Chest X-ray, PA view. Patient: 53 years old, sex M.
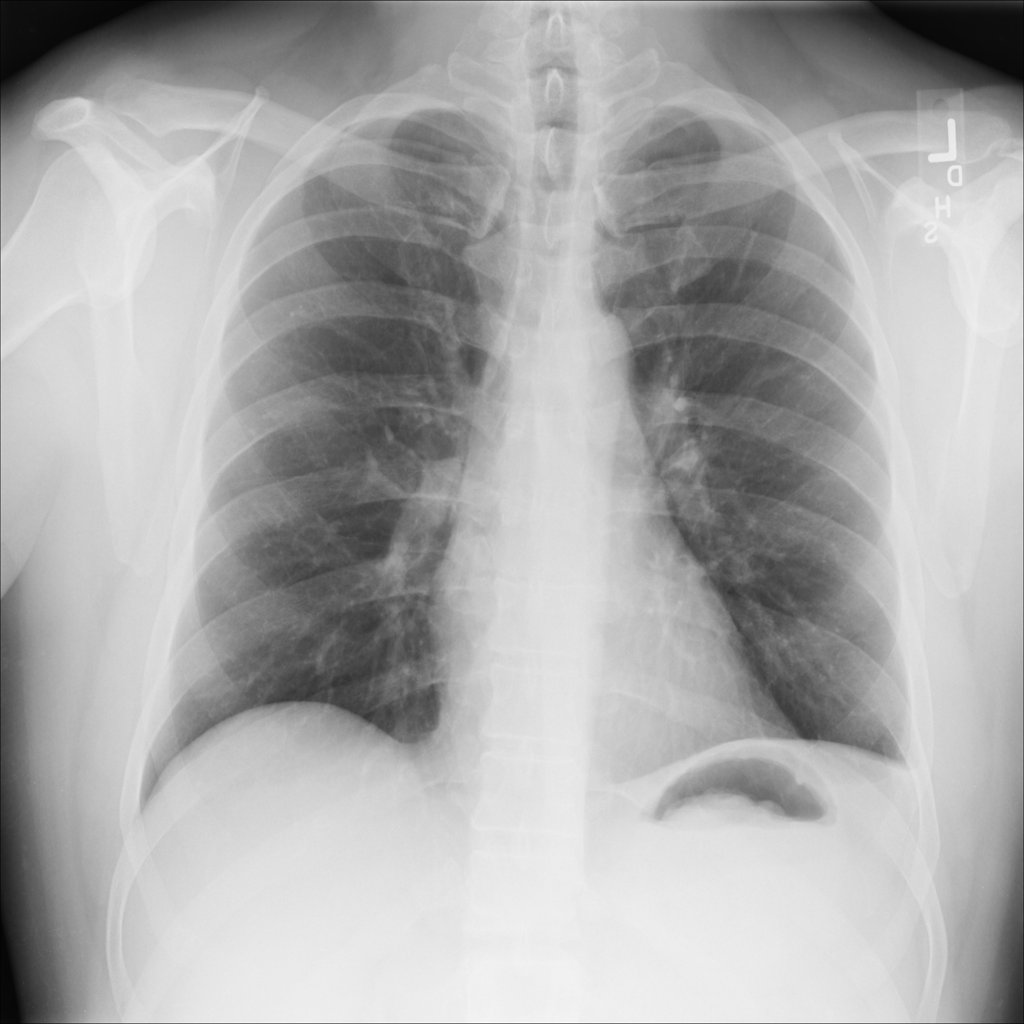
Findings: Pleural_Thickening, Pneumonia